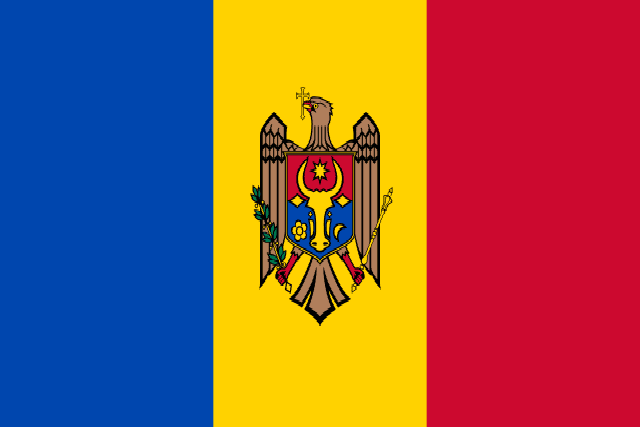
Country: Moldova
Country code: md